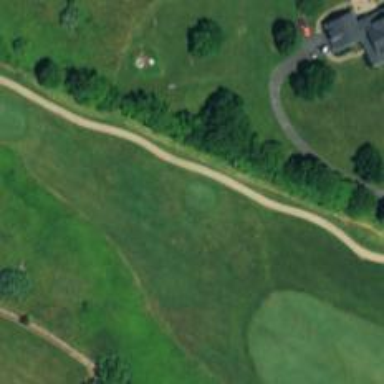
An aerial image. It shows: Service road used as golf cart path.